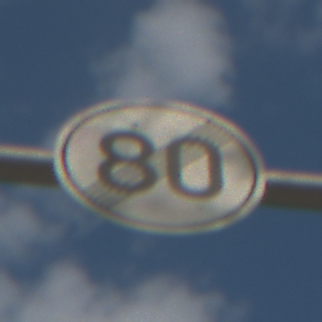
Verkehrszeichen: EndeGeschwindigkeit80
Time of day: MorningAfternoon
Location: Outdoor (Nature)
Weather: PartlyCloudy
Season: NotSpecified
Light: Natural